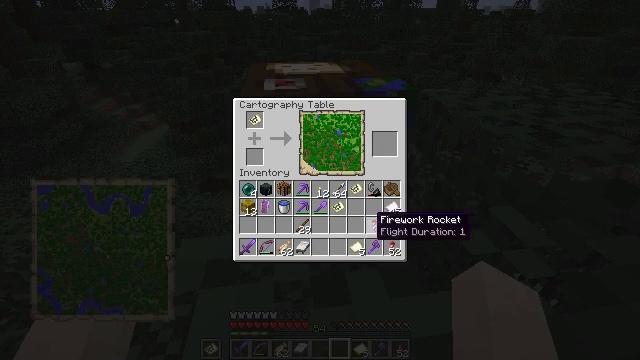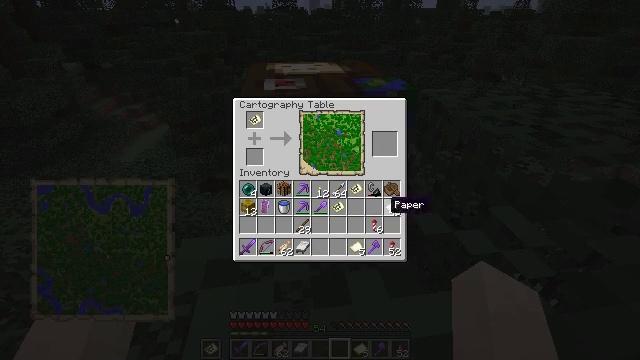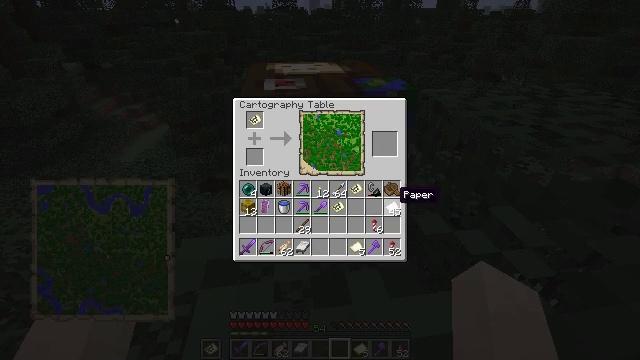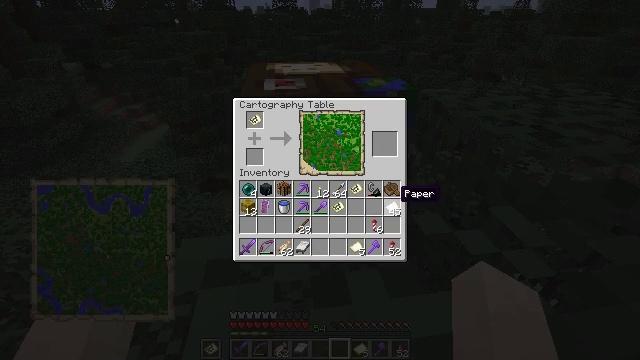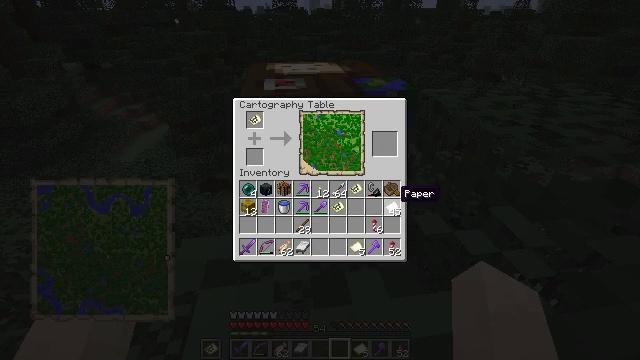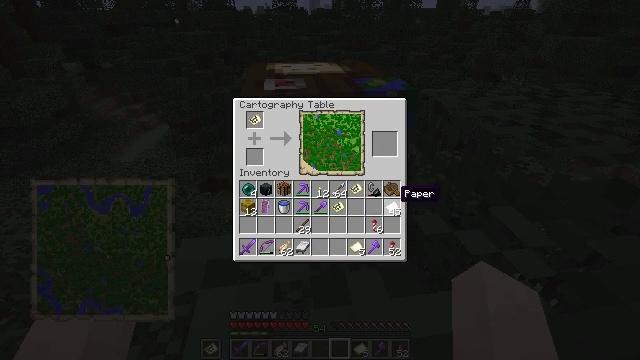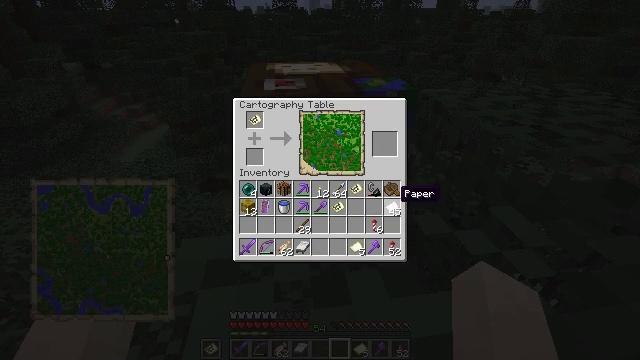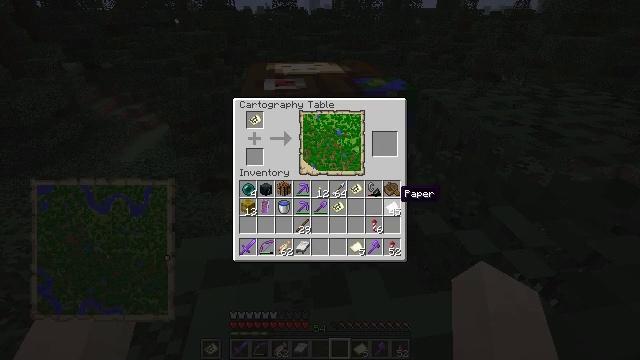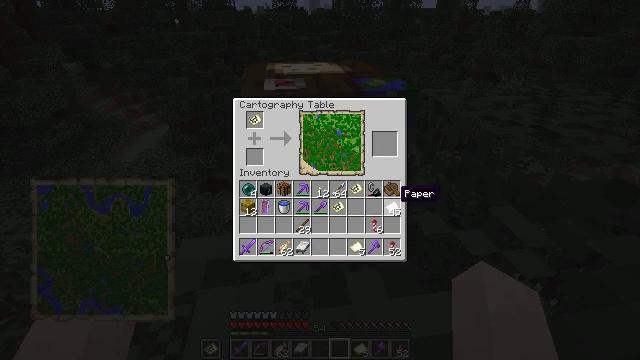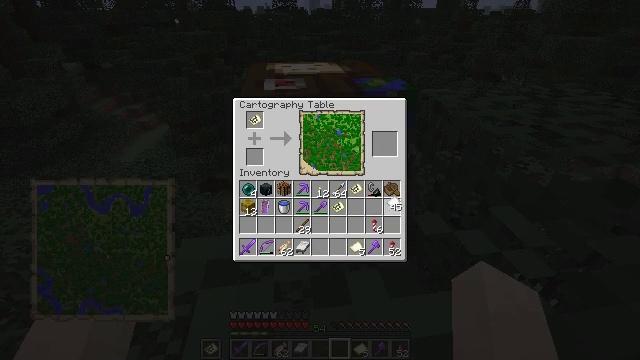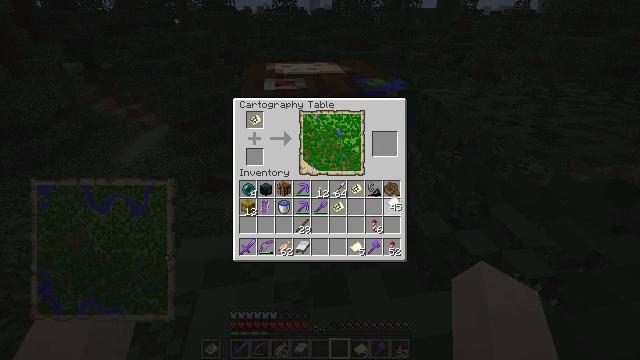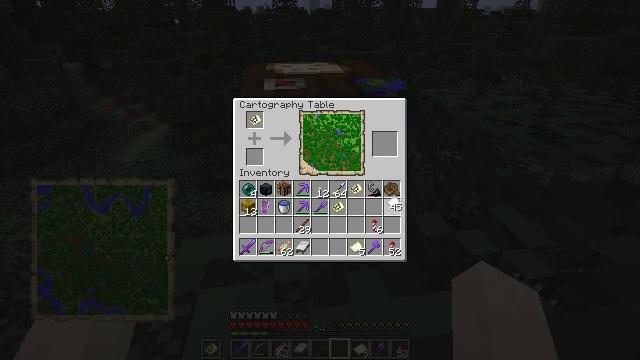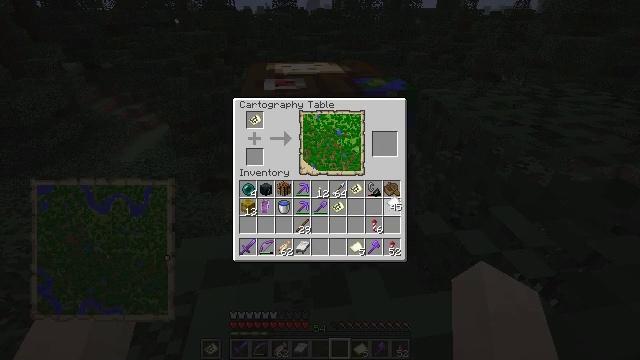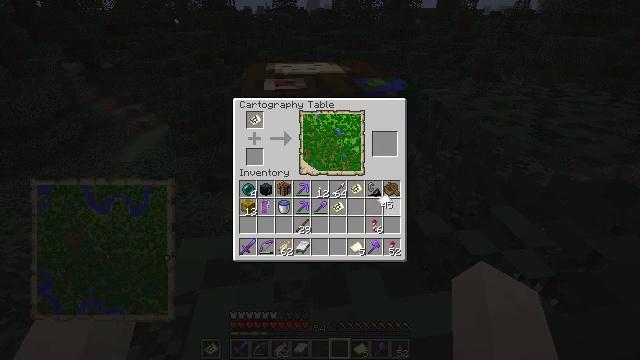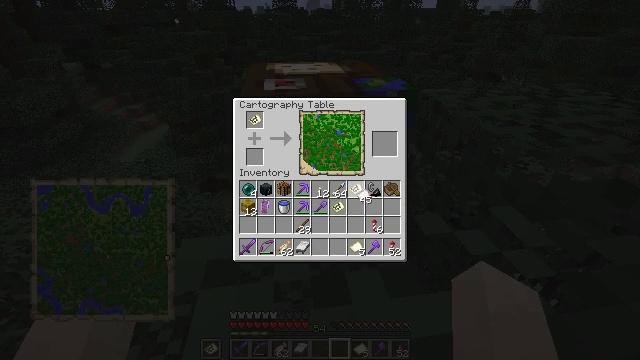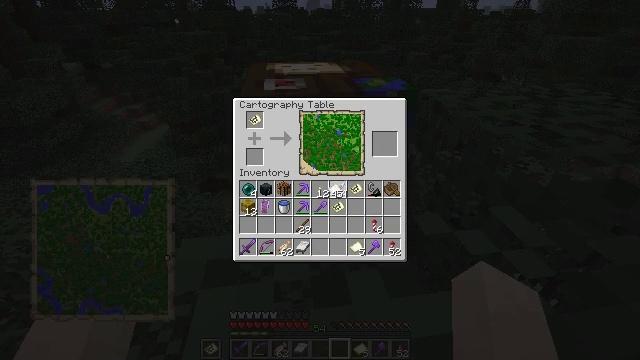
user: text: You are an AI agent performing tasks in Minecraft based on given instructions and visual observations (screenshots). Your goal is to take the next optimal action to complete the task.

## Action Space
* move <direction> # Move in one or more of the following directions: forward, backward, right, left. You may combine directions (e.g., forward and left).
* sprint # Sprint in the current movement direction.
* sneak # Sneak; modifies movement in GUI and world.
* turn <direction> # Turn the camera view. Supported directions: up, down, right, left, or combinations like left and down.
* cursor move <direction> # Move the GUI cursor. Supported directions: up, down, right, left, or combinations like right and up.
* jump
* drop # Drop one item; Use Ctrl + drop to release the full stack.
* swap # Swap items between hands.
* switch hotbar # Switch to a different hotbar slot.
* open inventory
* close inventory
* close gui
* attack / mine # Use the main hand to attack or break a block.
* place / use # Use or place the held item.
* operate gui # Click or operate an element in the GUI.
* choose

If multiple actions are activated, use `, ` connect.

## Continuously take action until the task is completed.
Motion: motion action
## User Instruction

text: Left click on the cartography table to mine it.
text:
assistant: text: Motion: turn right and up
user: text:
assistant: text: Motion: turn right and up
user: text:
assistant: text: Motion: no_op
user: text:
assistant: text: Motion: no_op
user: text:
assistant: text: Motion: no_op
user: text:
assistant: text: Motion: no_op
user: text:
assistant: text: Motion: no_op
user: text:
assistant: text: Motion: no_op
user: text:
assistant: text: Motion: attack / mine
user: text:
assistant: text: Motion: attack / mine
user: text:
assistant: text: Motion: attack / mine
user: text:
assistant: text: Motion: no_op
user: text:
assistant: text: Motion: turn left
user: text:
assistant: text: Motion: turn left
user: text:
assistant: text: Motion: turn left
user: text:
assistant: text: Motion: turn left
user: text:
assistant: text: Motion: turn left
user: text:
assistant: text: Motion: turn left
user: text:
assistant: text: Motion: turn left and up
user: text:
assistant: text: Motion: no_op
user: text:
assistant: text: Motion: no_op
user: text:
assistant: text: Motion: no_op
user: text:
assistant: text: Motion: no_op
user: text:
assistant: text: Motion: no_op
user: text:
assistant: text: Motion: no_op
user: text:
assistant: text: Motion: no_op
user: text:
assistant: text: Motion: no_op
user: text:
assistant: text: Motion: no_op
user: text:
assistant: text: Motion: no_op
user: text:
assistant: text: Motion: no_op